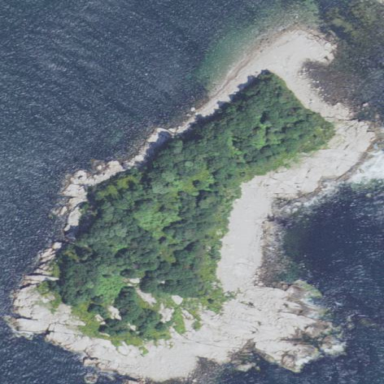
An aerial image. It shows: Islet located along the natural coastline.